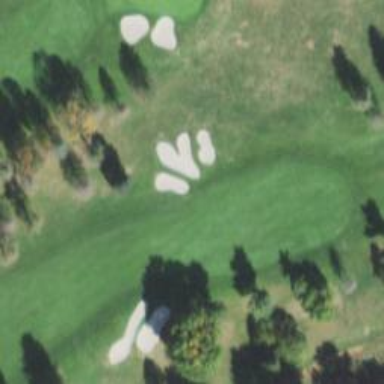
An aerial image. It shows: Golf hole.